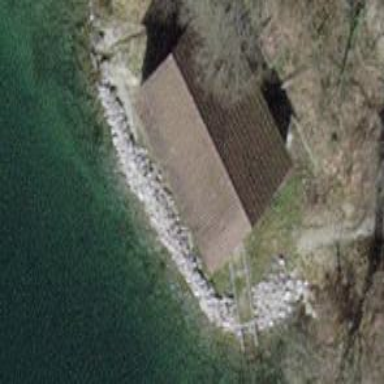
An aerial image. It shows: Boathouse with gabled roof made of brown roof tiles. The roof is oriented along the building.